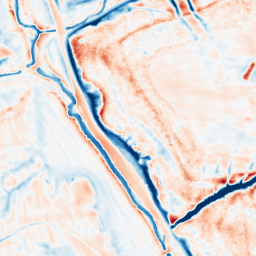
Category: multiscale
Decomposition family: dog_multiscale
Decomposition parameters: sigma_ratio: 1.6
n_scales: 5
base_sigma: 0.5
Upsampling method: edge_directed
Upsampling parameters: scale: 2
Upsampling scale: 2